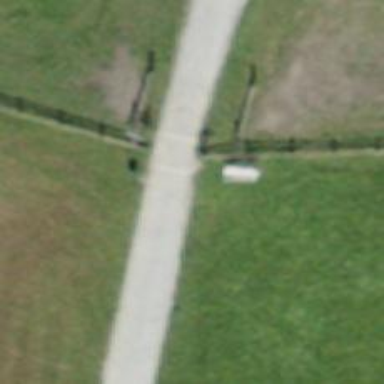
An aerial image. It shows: Gate.